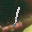
Label: 1